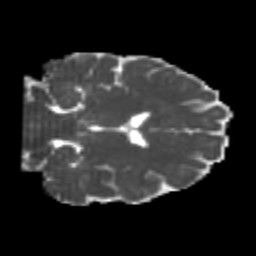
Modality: MD
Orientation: coronal
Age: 21
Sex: male
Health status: healthy
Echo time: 0.074 s